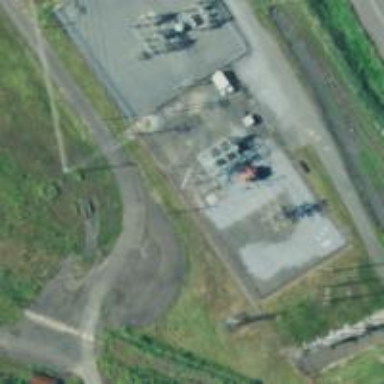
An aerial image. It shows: H-frame power tower design.